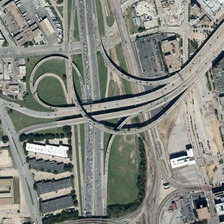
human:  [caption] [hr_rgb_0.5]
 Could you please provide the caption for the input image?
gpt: many cars are on a viaduct near many buildings and some green trees .

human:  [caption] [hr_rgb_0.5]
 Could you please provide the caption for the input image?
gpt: many cars are on a viaduct near many buildings and some green trees .

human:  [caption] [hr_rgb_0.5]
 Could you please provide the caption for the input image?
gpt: many cars are on a viaduct near many buildings and some green trees .

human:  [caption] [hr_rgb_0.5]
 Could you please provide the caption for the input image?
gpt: many cars are on a viaduct near many buildings and some green trees .

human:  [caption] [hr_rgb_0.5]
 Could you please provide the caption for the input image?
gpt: many cars are on a viaduct near many buildings and some green trees .